Question: I have a series of posts in a custom post type. They each have a featured image (thumbnail)and an excerpt.
I want to display 4 items on the home page, with the first item formatted differently from the other 3, such as in the attached image. How is that done?

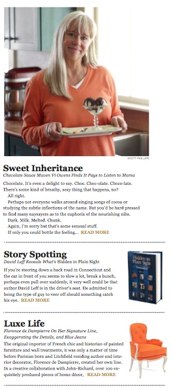
Answer: You can use a counter for this. See sample below
'''
<?php
$inc = 1;
$the_query = new WP_Query();
$the_query->query("posts_per_page=4");
if ($the_query->have_posts()) :
while($the_query->have_posts()) : $the_query->the_post();
if($inc == 1){
//first post here
//do stuffs here
}
else{
//the rest of the posts
}
$inc++; //counter
endwhile;
endif;
wp_reset_postdata();
?>
'''